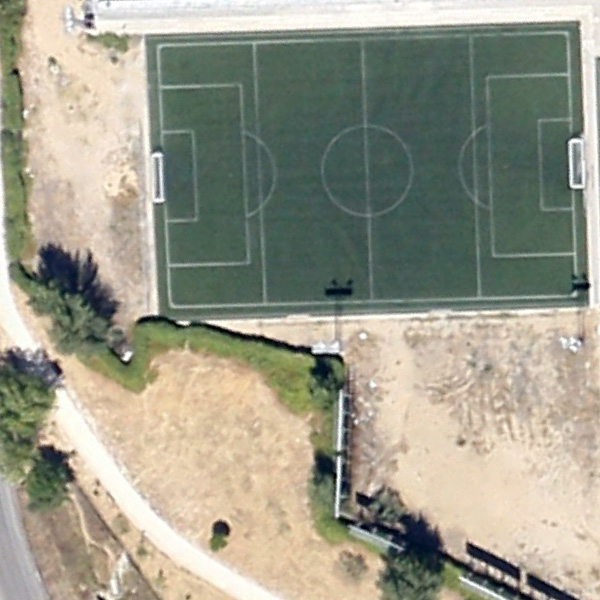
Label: Playground